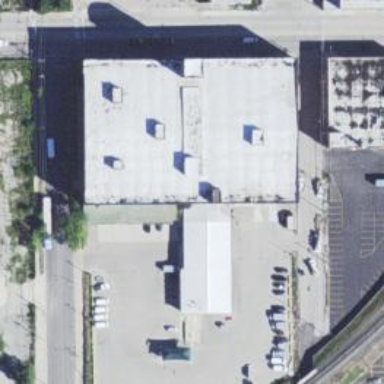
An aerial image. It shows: Storage rental shop located in building.